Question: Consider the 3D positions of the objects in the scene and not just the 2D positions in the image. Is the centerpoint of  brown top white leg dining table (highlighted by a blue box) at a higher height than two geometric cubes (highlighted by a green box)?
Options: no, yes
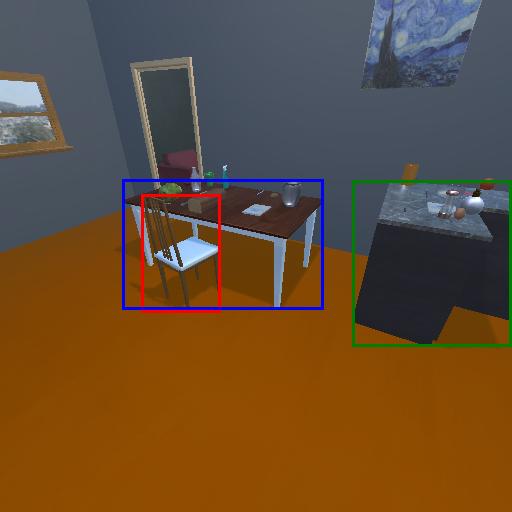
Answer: no